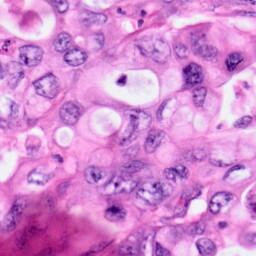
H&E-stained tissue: Pancreatic